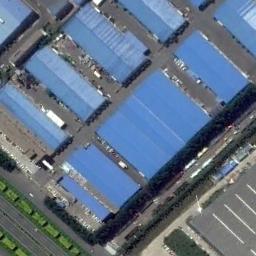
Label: industrial_area